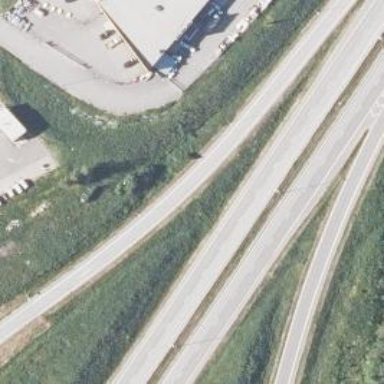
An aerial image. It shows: Trunk link highway.